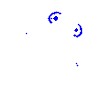
Particle: electron